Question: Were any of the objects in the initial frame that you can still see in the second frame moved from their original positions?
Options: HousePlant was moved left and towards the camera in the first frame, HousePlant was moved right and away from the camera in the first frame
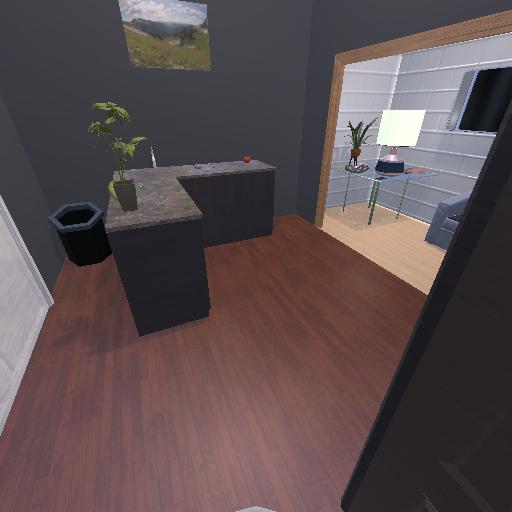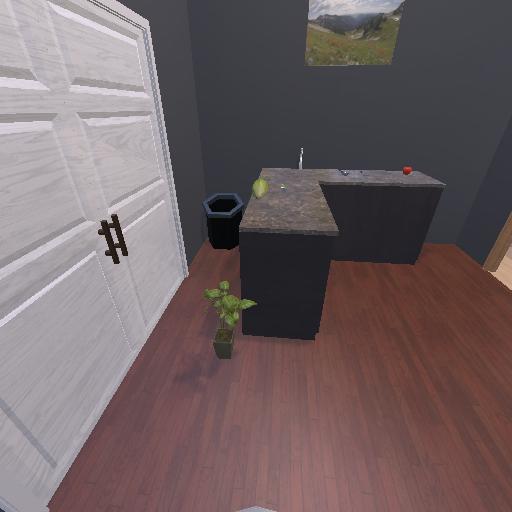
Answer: HousePlant was moved left and towards the camera in the first frame